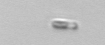
Label: Bacillariophyceae